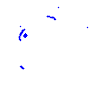
Particle: kaon